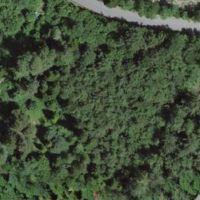
EUNIS habitat code: 44
Species observed at this site:
Lapsana communis